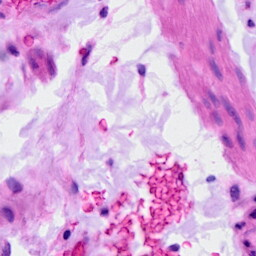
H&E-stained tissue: Ovarian